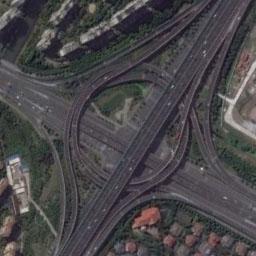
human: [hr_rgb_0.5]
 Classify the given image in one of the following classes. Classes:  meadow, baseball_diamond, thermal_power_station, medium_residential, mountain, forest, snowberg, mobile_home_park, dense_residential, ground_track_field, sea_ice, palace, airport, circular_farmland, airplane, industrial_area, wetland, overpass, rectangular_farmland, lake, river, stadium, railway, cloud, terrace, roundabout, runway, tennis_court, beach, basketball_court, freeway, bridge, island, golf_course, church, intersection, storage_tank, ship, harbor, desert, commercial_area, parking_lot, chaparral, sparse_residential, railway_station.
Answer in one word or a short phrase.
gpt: overpass